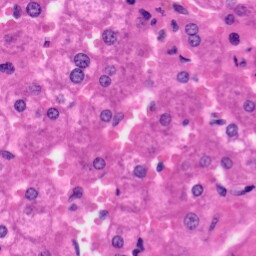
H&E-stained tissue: Liver